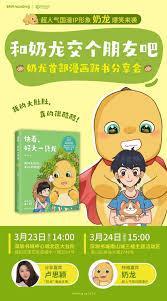
Label: nailong